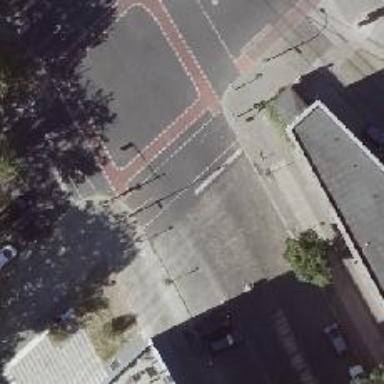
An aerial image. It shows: Road with traffic signals.